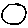
Label: circle